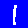
Digit: 1